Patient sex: F
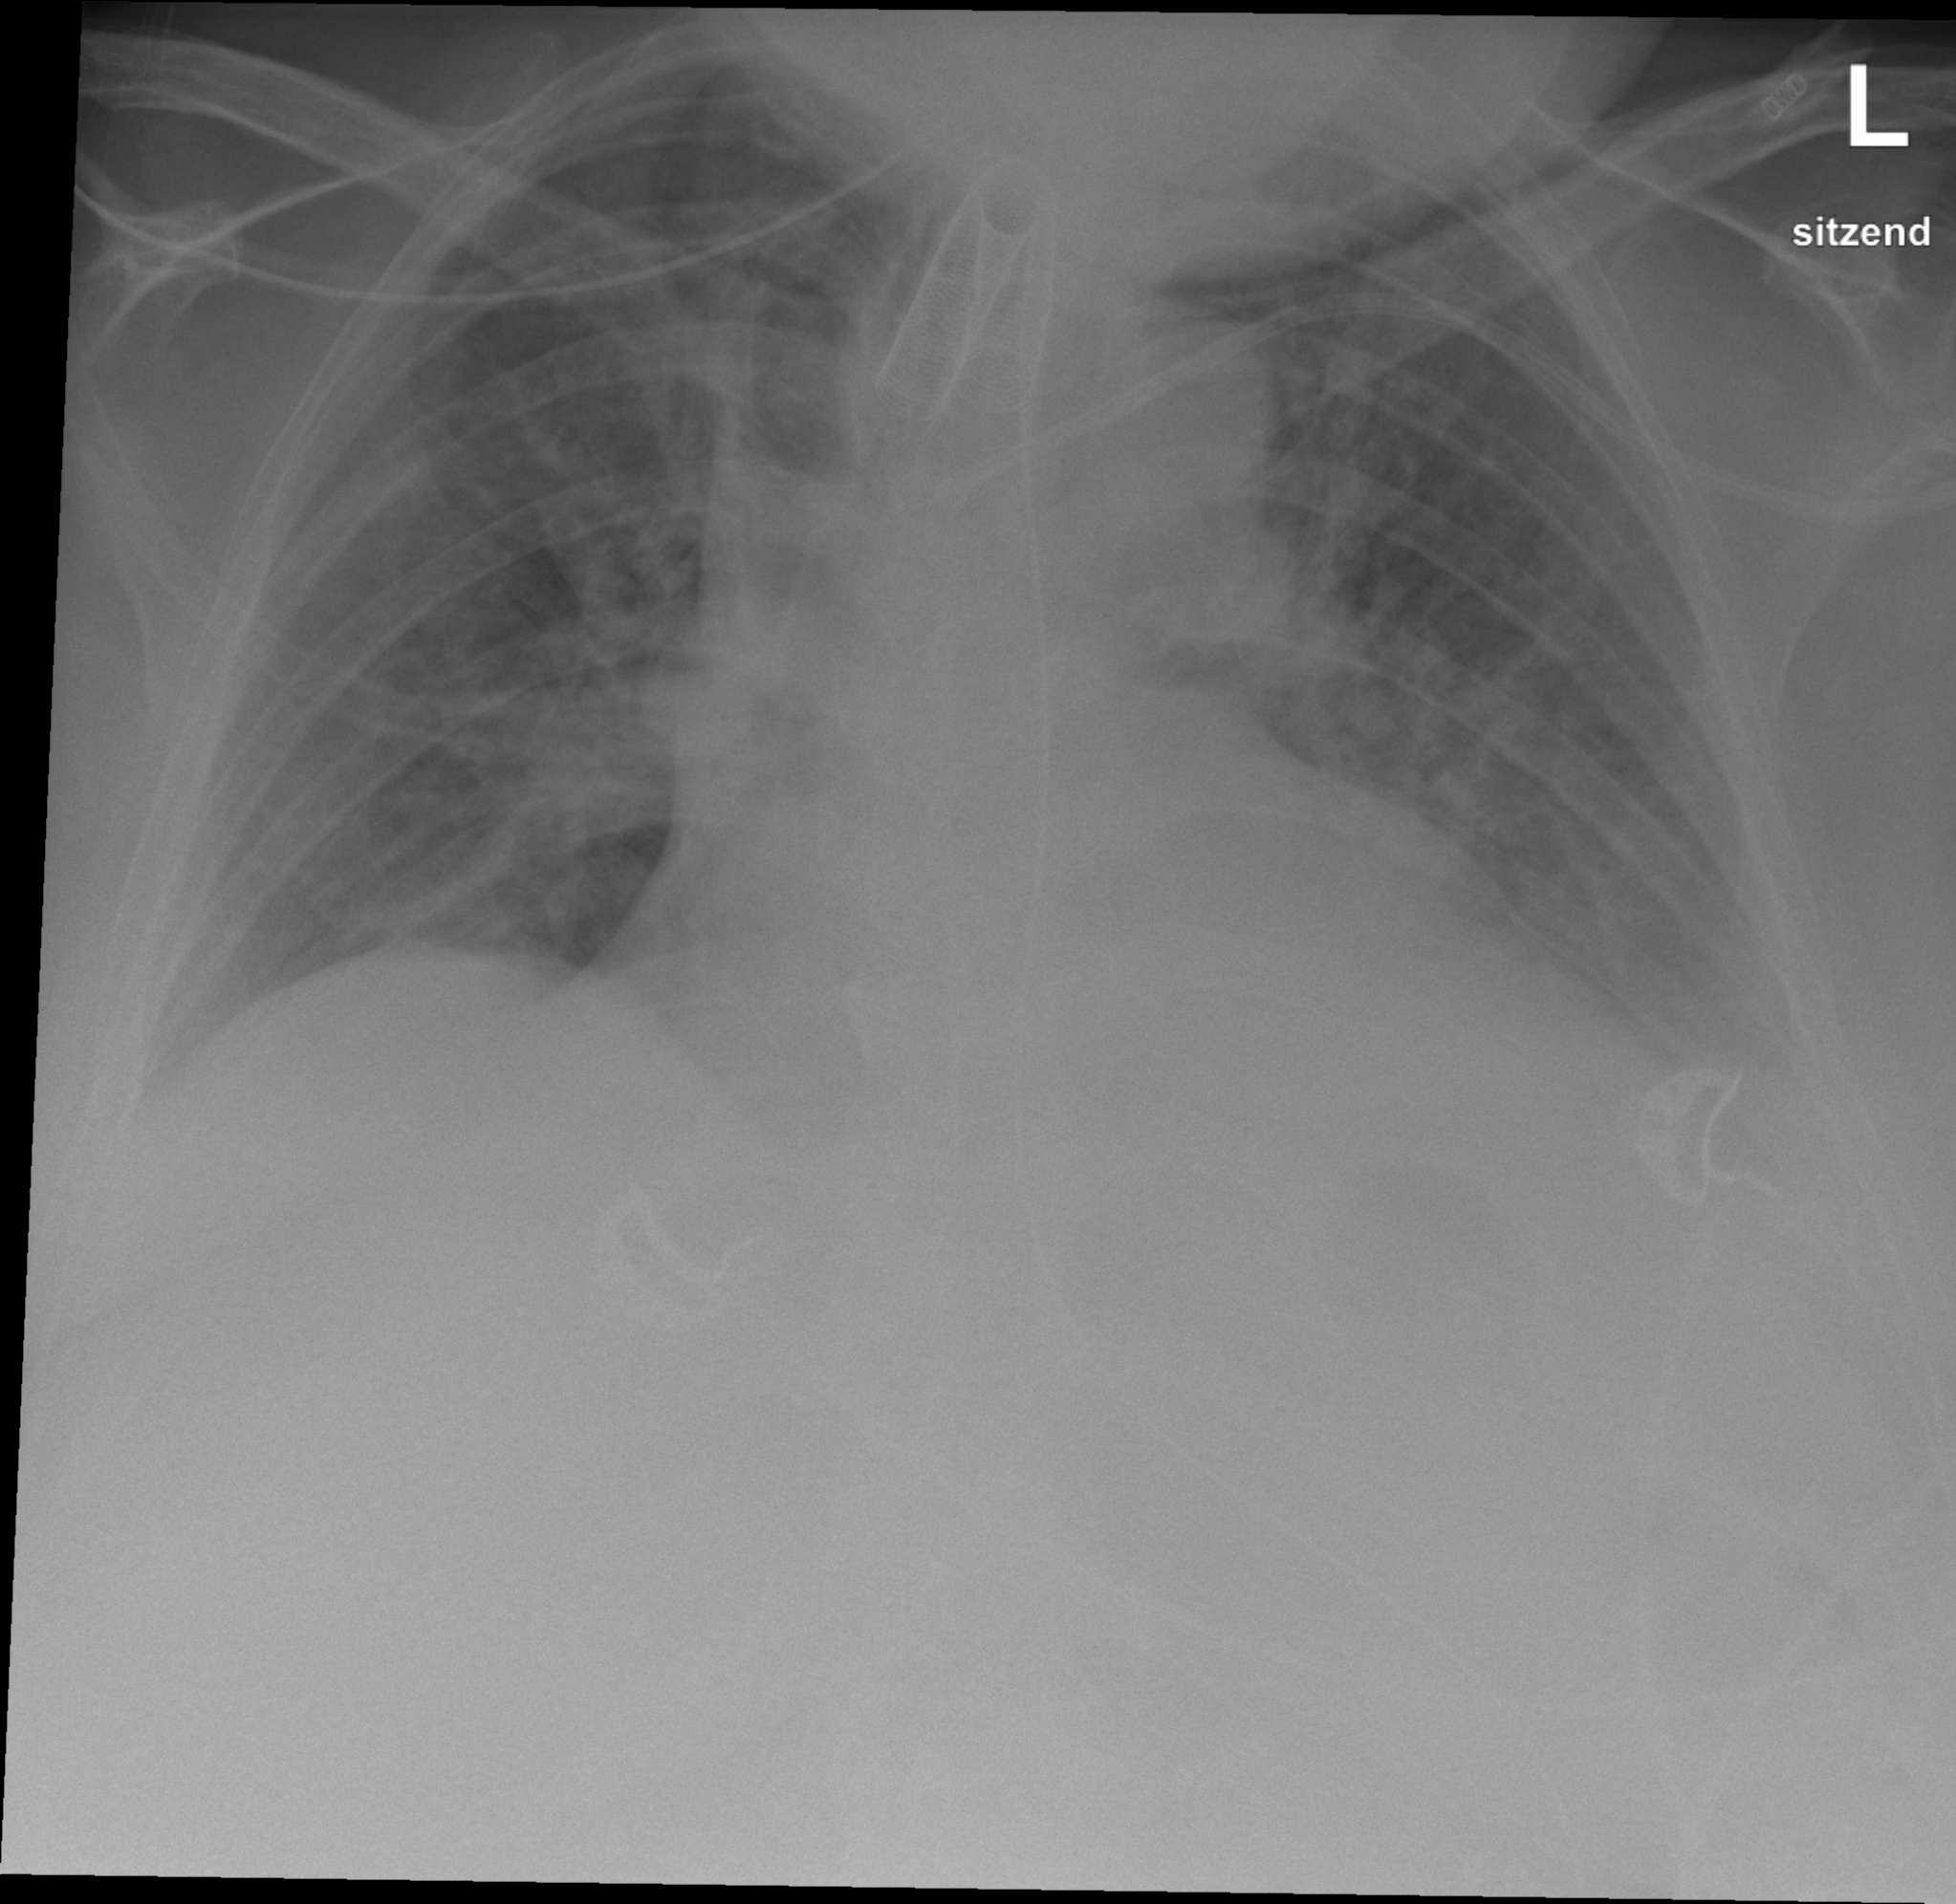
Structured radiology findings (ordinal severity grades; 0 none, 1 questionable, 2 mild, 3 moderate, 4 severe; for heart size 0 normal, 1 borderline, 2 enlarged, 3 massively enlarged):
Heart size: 2
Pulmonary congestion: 3
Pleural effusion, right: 0
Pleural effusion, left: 2
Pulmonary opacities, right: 2
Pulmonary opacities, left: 2
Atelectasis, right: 2
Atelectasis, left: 2